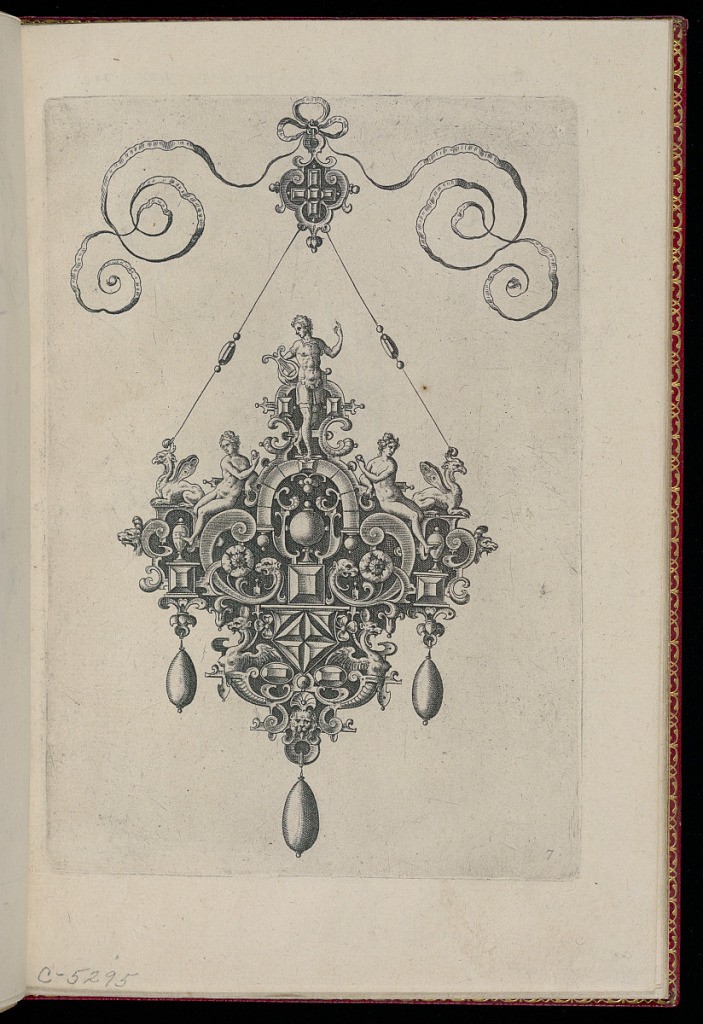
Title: Pendant Design
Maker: Hans Collaert the Elder, Flemish, ca. 1530 - 1581
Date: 1581
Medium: Engraving on paper
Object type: Print
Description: A cruciform pendant suspended by a jeweled string from a small ornament tied to a bow knot. Strapwork forms a cartouche with three drop pearls. At top, Apollo and his lyre flanked by two seated women and griffins. The plate is numbered.